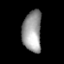
Tissue: lung
Cell type: Epithelial cells
Senescence score: 0.6518
Nuclear area (px): 758
Mean DAPI intensity: 155.183